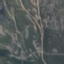
Land use / land cover: HerbaceousVegetation